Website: home-depot
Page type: billing-address
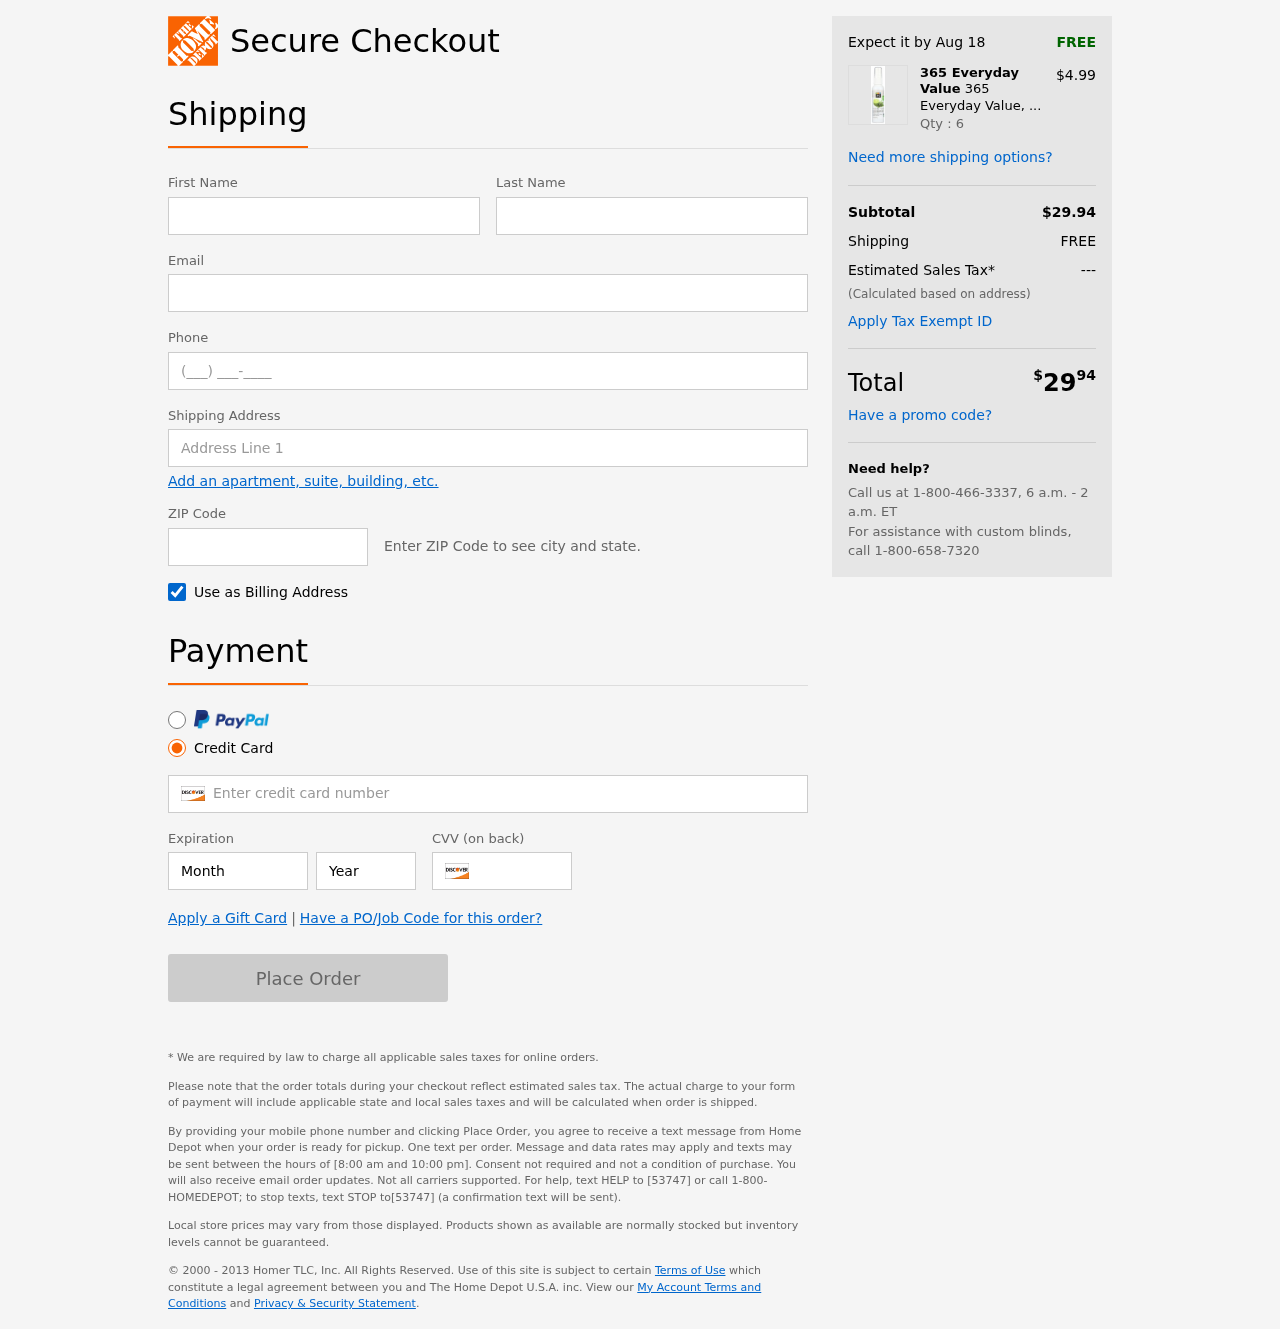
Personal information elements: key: PII_FIRSTNAME
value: Ashley
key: PII_LASTNAME
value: Leon
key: PII_EMAIL
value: ashleyleon@gmail.com
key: PII_PHONE
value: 6274728342
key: PII_STREET
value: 7680 Wilson Ridge
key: PII_POSTCODE
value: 87585
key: PII_CARD_NUMBER
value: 6011 4147 5363 9340
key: PII_CARD_EXPIRY_MONTH
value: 11
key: PII_CARD_CVV
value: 542
Product elements: key: PRODUCT1_BRAND
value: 365 Everyday Value
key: PRODUCT1_NAME
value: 365 Everyday Value, Hand Sanitizer Spray, Mojito Mint, 2 fl oz
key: PRODUCT1_PRICE
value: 4.99
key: PRODUCT1_QUANTITY
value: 6
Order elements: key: ORDER_DELIVERY_DATE
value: Aug 18
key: ORDER_SUBTOTAL
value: $29.94
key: ORDER_SHIPPING_COST
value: FREE
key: ORDER_TAX
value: ---
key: ORDER_TOTAL2
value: $2994